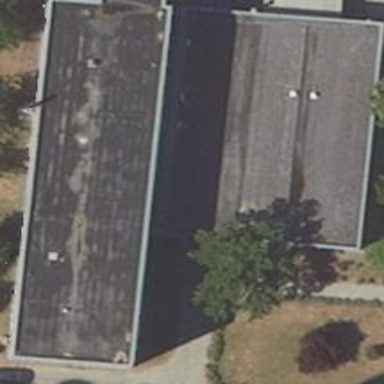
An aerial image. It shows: Commercial building.